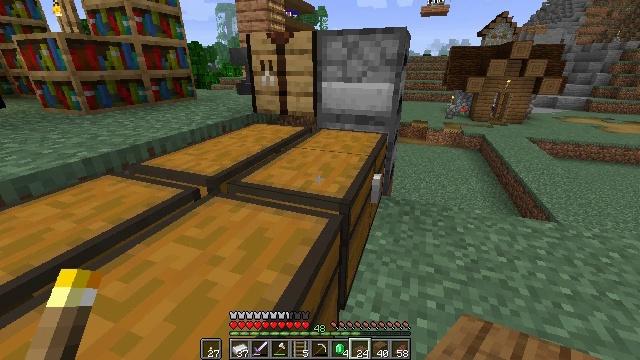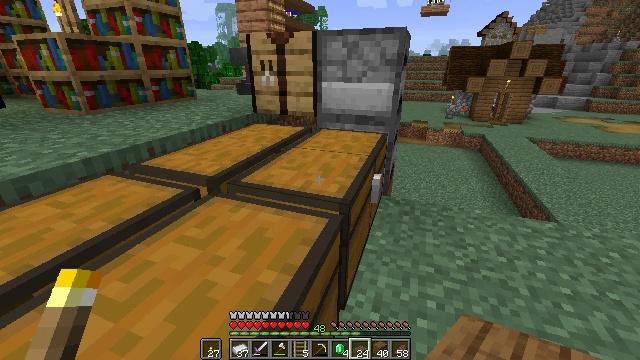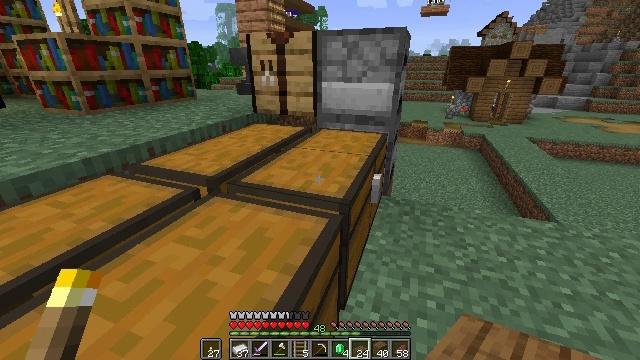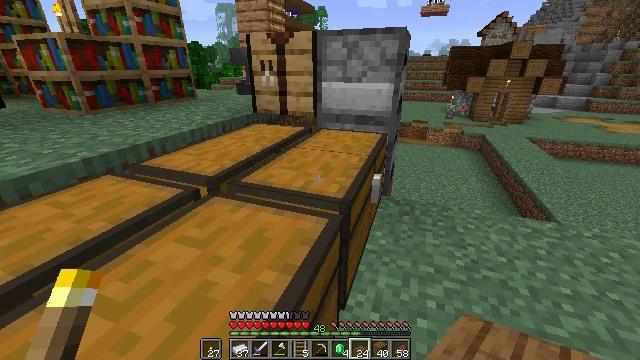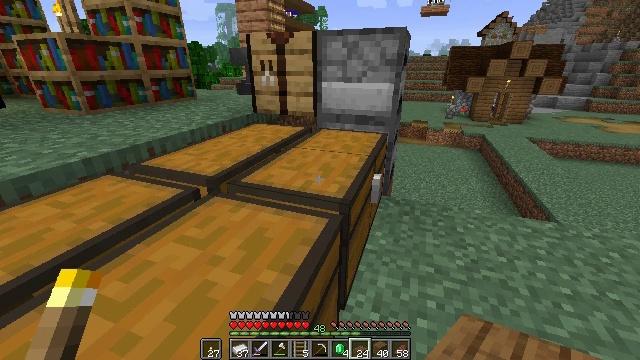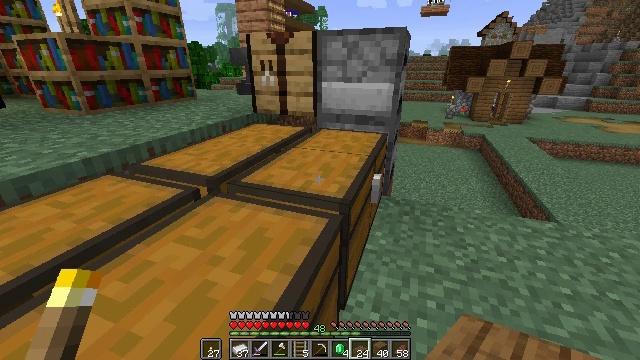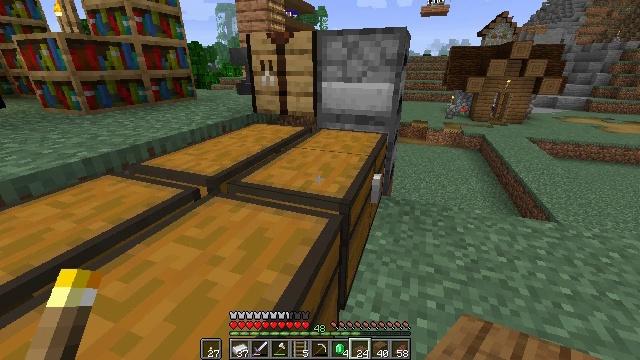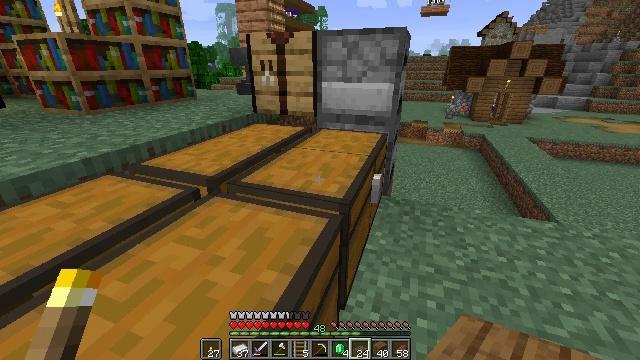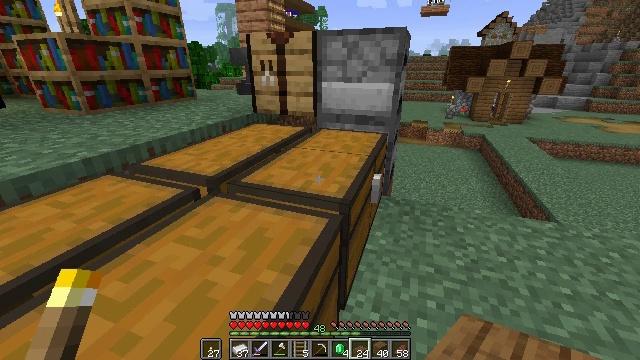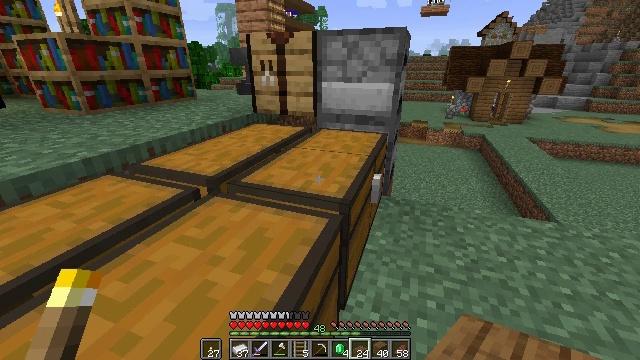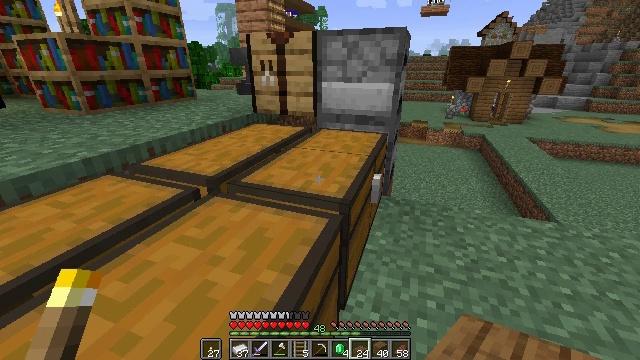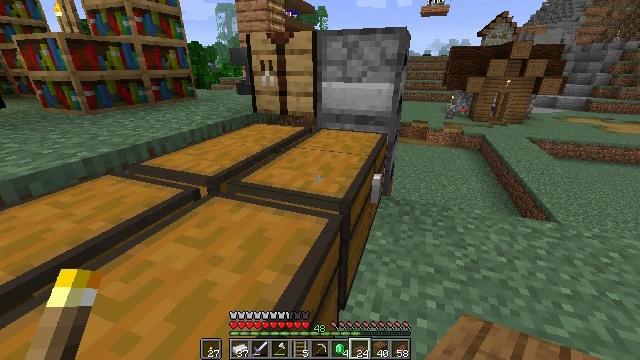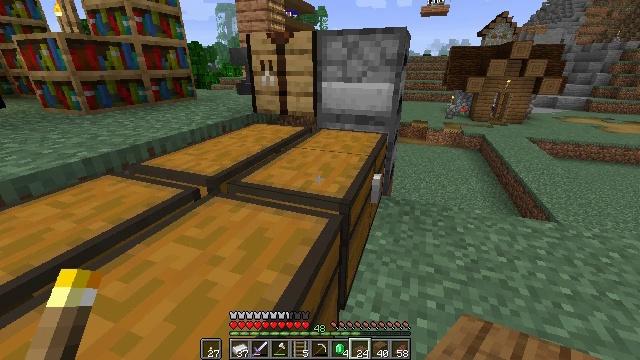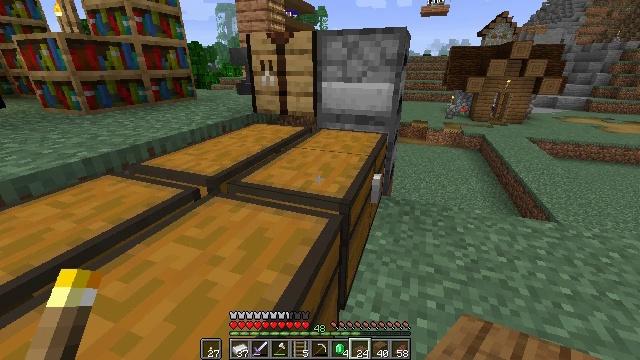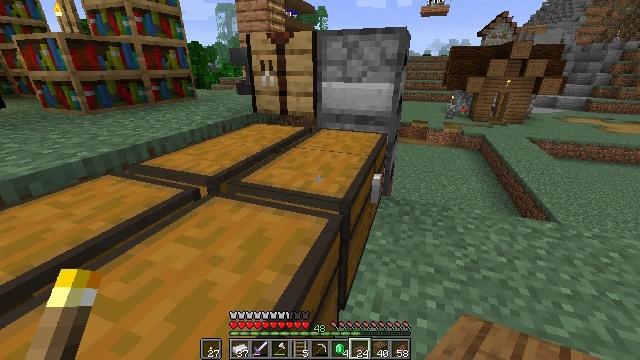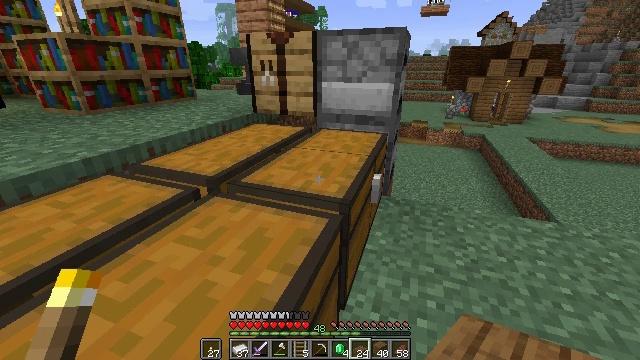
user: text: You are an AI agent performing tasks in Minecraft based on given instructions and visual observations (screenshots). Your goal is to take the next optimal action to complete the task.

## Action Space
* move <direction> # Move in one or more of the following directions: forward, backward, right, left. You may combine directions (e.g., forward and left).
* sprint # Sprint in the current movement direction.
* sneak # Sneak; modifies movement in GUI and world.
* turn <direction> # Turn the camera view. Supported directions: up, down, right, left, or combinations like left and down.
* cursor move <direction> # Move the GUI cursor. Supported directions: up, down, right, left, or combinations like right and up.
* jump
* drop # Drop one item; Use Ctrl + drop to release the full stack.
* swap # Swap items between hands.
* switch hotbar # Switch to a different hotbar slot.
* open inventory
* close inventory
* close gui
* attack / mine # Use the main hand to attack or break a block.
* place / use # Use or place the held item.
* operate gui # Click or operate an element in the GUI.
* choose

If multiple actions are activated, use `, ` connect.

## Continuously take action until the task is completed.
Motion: motion action
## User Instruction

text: Drop a spruce slab.
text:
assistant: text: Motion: no_op
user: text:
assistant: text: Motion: no_op
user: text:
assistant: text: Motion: no_op
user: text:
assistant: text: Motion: no_op
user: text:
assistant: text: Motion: no_op
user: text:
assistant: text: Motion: no_op
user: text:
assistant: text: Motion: no_op
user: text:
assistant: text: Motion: no_op
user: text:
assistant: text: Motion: no_op
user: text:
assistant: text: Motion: no_op
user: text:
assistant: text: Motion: no_op
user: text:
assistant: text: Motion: no_op
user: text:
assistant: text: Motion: no_op
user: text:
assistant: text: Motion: no_op
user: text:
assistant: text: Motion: no_op
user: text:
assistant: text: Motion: no_op
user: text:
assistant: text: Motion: no_op
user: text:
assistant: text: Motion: no_op
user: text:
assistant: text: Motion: no_op
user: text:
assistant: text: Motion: no_op
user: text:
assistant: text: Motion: no_op
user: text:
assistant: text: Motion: no_op
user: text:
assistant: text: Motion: no_op
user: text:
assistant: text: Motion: no_op
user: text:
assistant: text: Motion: no_op
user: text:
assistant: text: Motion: no_op
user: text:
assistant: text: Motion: no_op
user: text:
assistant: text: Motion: no_op
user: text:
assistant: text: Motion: no_op
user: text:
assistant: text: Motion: no_op